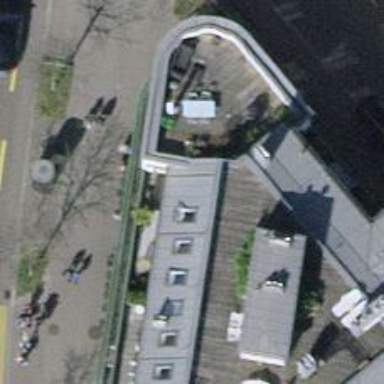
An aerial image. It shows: Café.